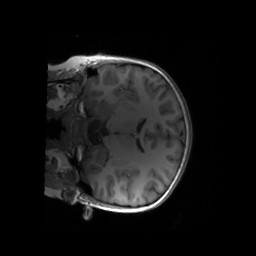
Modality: T1w
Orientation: coronal
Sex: female
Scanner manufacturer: siemens
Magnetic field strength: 3 T
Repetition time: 1.9 s
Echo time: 0.00243 s